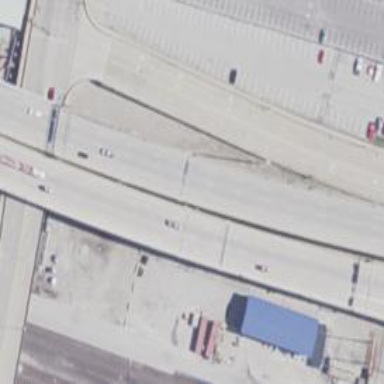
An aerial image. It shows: Motorway bridge.